Question: I have a web app using master page and content pages (see the attached image). I need to set max-width of one div in content page dynamically accordint to the browser window size (so that the whole app stays on the page, without scrolling). I couldn't find the sloution (or couldn't replicate the results) using just html and CSS. So I'm thinking to do it using javascript. But the problem is, I NEVER used it, so I really have no clue how to do it. I'd really appriciate if someone took a couple of minutes and write the function that will do it. As I see it, I should take difference in height between bottom edge of the header and top edge of the footer and subtract height values of searchbar and button bar.

EDIT:
Thanks to maxedison for providing that code. But, how do I use it? :D I'm a total noob. I have a problem, since I use masterpage and content pages. Where do I put that code?
I looked a little further into how to use jQuery, and searched here some more, and I found a solution. Next time I start developing an application, I'll use jQuery from the bottoms up...It just simplifies some things so much. :)
So for the solution: It's similar to what maxedison suggested, but I changed it so, that I set height with CSS and I just added a fixed value to deduct from window.height.
'''
<script type='text/javascript'>
$(function () {
$('.myStyle').css({ 'height': (($(window).height()) - 350) + 'px' });
$(window).resize(function () {
$('.myStyle').css({ 'height': (($(window).height()) - 350) + 'px' });
});
});
</script>
'''
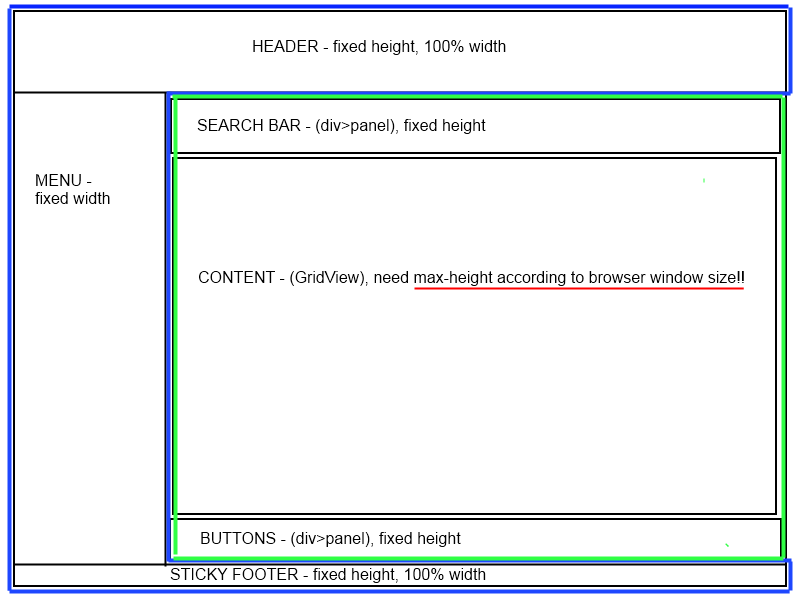
Answer: Using jQuery, it would look something like:
'''
function resetHeight(){
var newHeight = $(window).height() - $('.header').outerHeight() - $('.searchBar').outerHeight() - $('.buttons').outerHeight() - $('.footer').outerHeight();
$('.content').height(newHeight);
}
$(function(){
newHeight();
$(window).resize(function(){
resetHeight();
});
});
'''